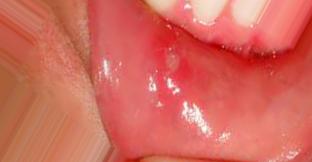
Condition: Mouth Ulcer